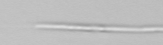
Label: Pseudo-nitzschia